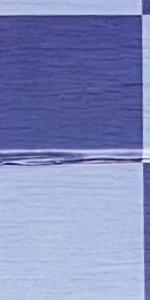
Label: Empty